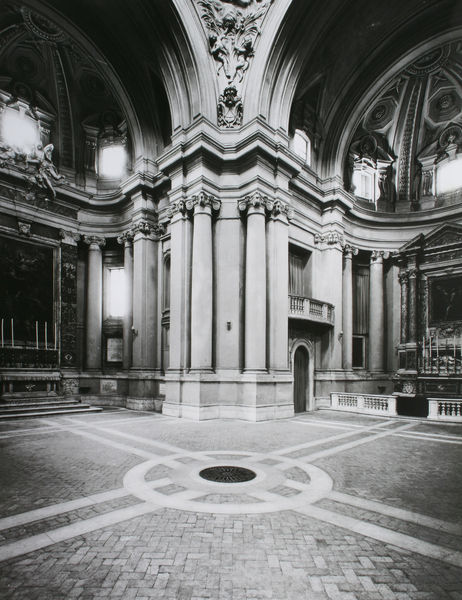
Titel: Vierung und linkes Querschiff
Künstler: Pietro da Cortona
Standort: Rom
Institution: SS. Luca e Martina
Schlagwörter: dunkel, kämpfer, schatten, weiß, fenster, grau, hell, licht, mitte, pfeiler, raum, schwarz, säule, säulen, tür, muster, architektur, barock, sockel, stein, bild, innenraum, brüstung, kirche, sonne, boden, interieur, decke, innen, kreis, rund, balkon, bogen, pflaster, abstrakt, leer, platz, pilaster, saal, kuppel, treppe, kerze, kerzen, innenansicht, stufen, lichteinfall, ring, tor, lichtreflexe, halle, foto, fotografie, photographie, bögen, fussboden, eingang, gewölbe, kreuz, religion, dom, kreuzung, fliesen, schwarzweiß, punkt, fliese, kacheln, mosaik, altar, kapitelle, kathedrale, rom, kapitell, photo, fries, geometrisch, chorschranke, lettner, gesims, orgel, bündelpfeiler, kanzel, eckpfeiler, ionisch, lichtspiel, altarraum, apsis, chor, kapelle, ausgang, zentrum, kassetten, heiligtum, museum, mittelpunkt, basis, reflex, kirchlich, doppelkreis, korinthisch, lichtführung, sakral, rosetten, strebe, altarbild, kreuzgang, fenser, akanthus, deckenmalerei, kriche, petersdom, sankt peter, zentralbau, lisene, apsiden, saalkirche, vierung, kreuzpfeiler, architketur, sakralraum, bodenmosaik, fischgrät, innenaufnahme, altare, nebenaltar, peterskirche, renaicance, altarkerzen, dopellpilaster, doppelpilaster, gesimszone, kreutzgang, krüpfung, kuppelpfeiler, lattner, linien am boden, säulenbündel, zickel, krihclich, innenansict, ssonnenlicht